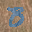
Label: 8